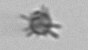
Label: Rhabdolithes